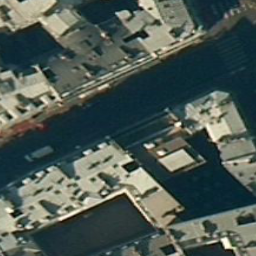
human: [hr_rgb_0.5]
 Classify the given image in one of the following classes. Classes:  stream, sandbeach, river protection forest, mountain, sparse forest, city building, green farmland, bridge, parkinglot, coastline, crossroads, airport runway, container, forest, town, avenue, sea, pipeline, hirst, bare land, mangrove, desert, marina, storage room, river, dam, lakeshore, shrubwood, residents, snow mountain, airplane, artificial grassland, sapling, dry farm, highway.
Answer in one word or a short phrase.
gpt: city building